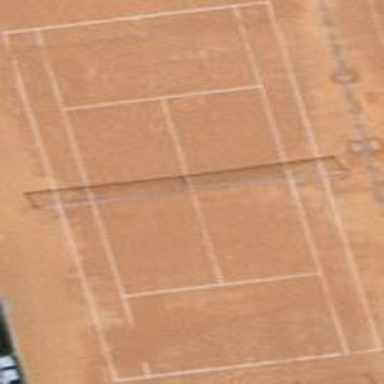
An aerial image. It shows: Clay tennis court in leisure land pitch.